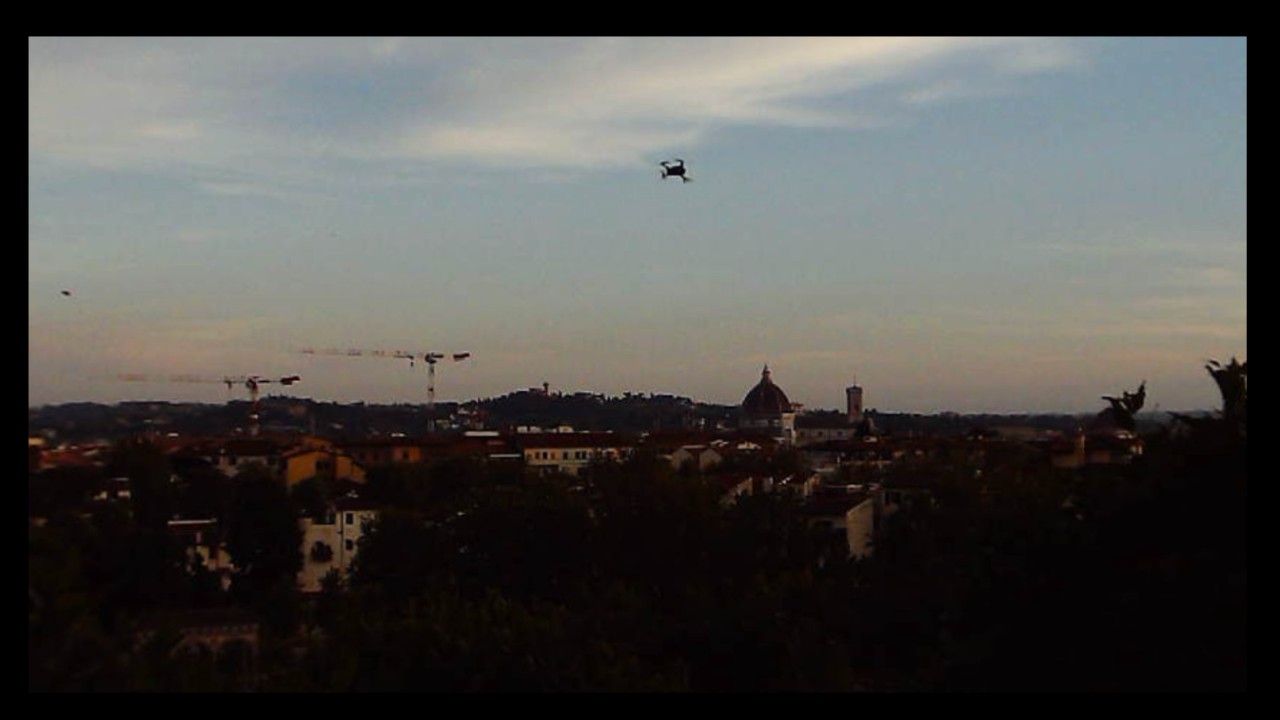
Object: Betafpv air75

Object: DJI Mini 3